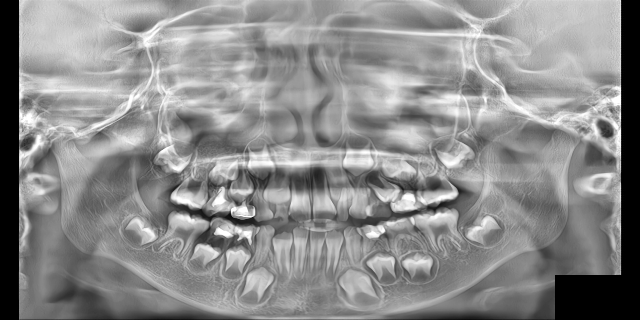
child